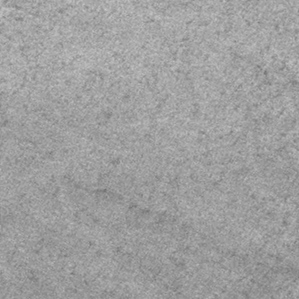
Label: frost